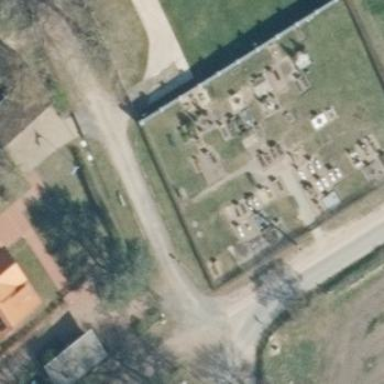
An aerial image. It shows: Fence surrounding cemetery.